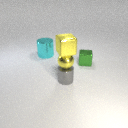
small gray metal cylinder to the left of small green metal cube